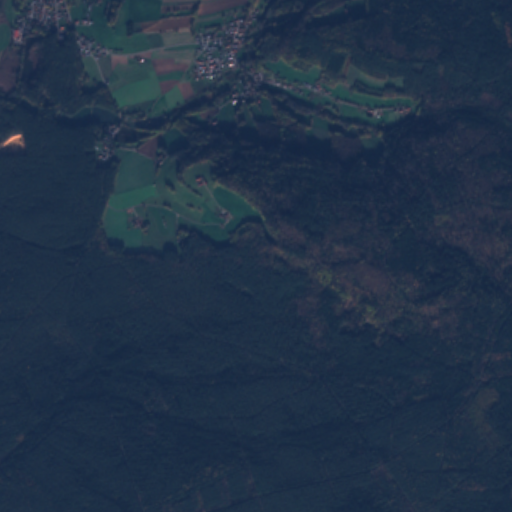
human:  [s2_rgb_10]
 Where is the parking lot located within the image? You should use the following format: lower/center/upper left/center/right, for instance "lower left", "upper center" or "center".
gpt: The parking lot is located in the lower right of the image.
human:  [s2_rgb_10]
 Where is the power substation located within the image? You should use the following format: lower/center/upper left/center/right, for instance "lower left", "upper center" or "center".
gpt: The power substation is located in the upper center of the image.
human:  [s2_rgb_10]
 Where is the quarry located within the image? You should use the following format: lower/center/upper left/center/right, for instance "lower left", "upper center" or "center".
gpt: The quarry is located in the upper left of the image.
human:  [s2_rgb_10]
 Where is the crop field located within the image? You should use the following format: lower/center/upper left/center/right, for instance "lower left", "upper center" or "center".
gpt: There is no crop field in the image.